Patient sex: F
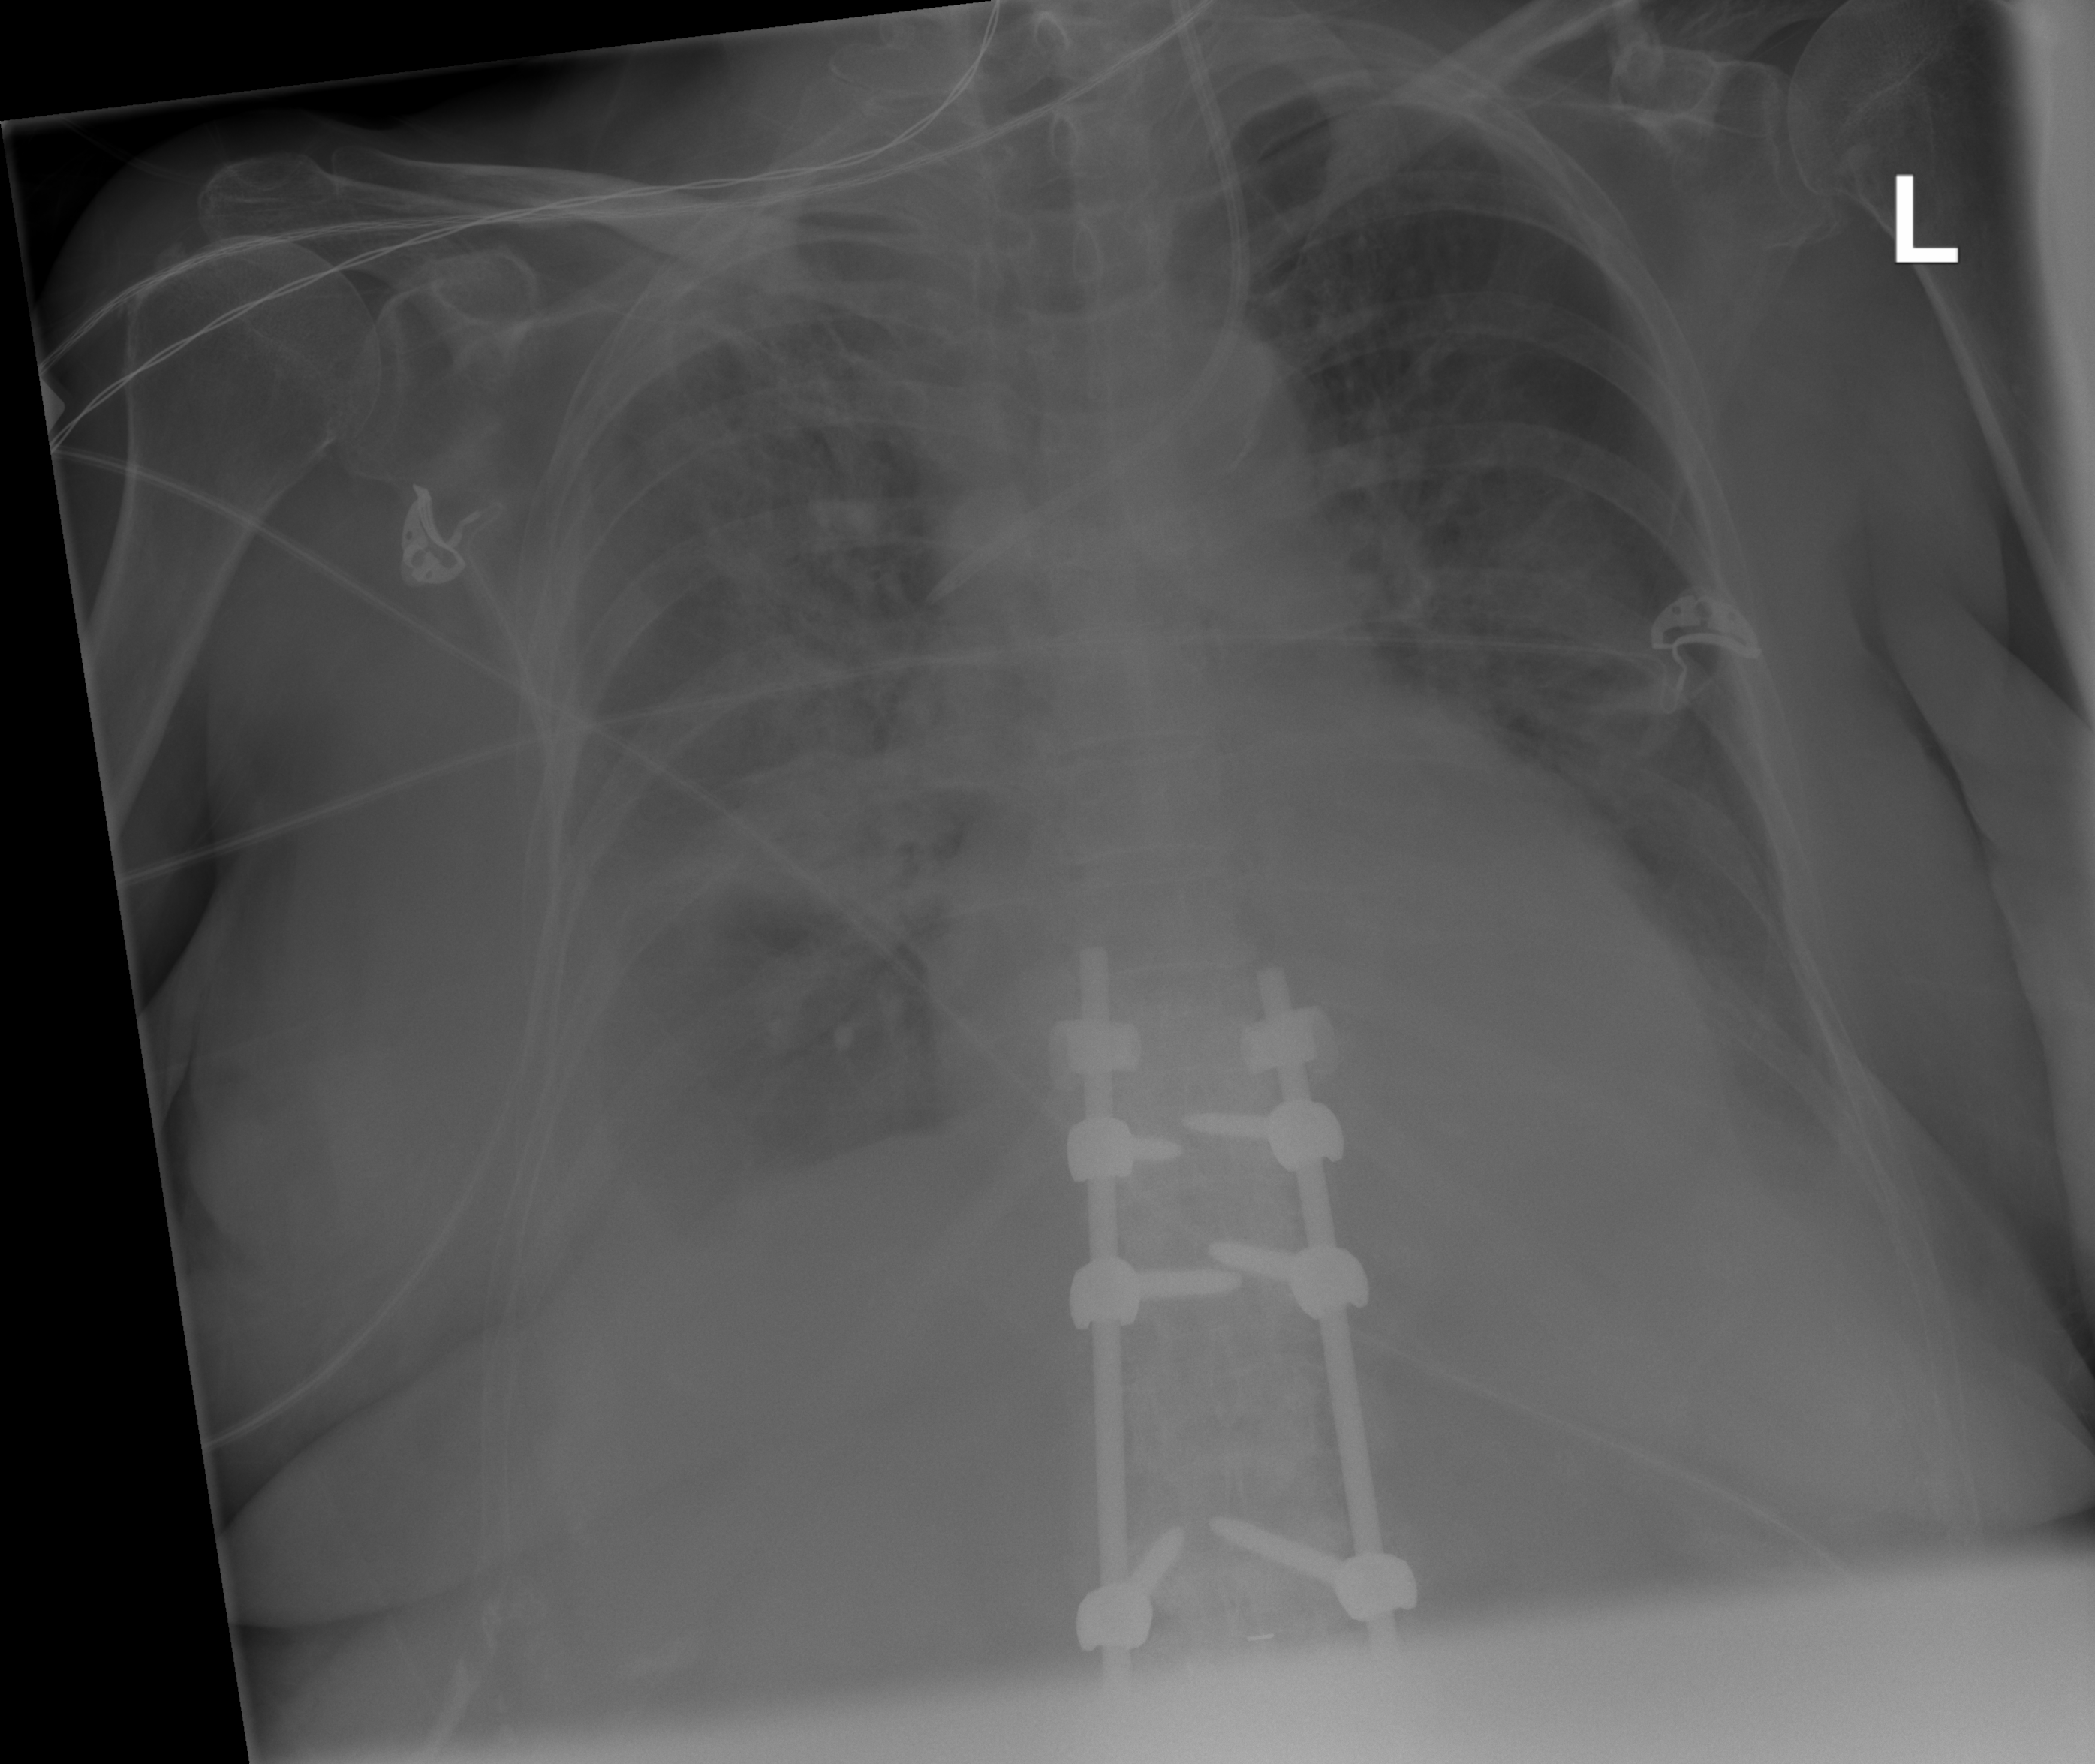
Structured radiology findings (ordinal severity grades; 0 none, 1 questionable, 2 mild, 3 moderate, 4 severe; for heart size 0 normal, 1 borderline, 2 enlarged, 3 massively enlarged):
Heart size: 0
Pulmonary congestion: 0
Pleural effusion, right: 3
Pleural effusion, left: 2
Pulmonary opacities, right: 4
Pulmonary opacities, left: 2
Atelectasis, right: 2
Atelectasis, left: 2